Field crop: maize
Growth stage: 2
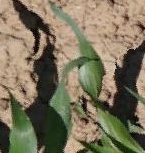
Species: maize